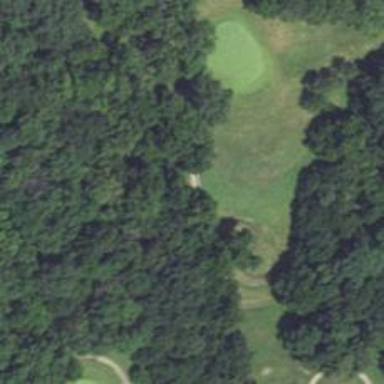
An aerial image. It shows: Footway that serves as golf path.